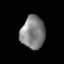
Tissue: prostate
Cell type: T cells
Senescence score: 0.3439
Nuclear area (px): 774
Mean DAPI intensity: 130.152